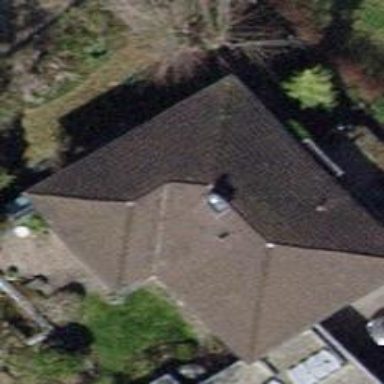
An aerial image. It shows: Detached building with pyramidal roof shape.